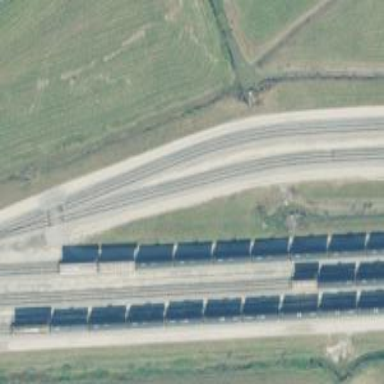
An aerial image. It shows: Rail spur service.